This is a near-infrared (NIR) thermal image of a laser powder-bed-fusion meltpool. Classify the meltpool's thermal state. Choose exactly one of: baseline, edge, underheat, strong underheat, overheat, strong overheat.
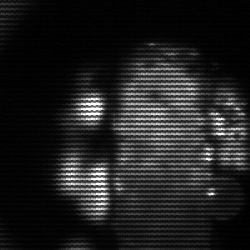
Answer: strong underheat